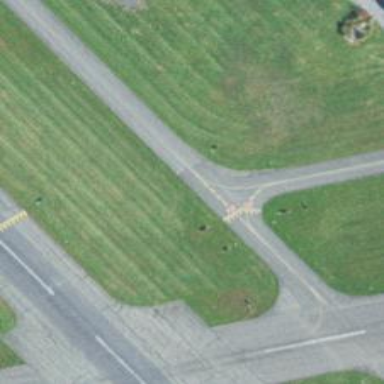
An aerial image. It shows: View of taxiway at the airport.